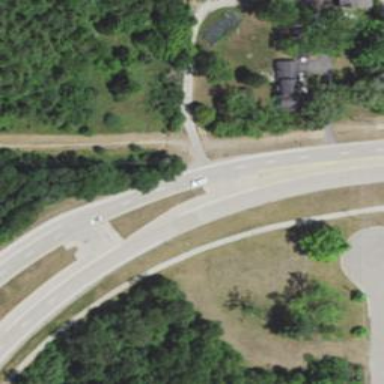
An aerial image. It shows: Secondary road.